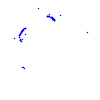
Particle: proton